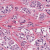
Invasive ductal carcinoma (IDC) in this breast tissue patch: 1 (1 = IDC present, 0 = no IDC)